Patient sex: M
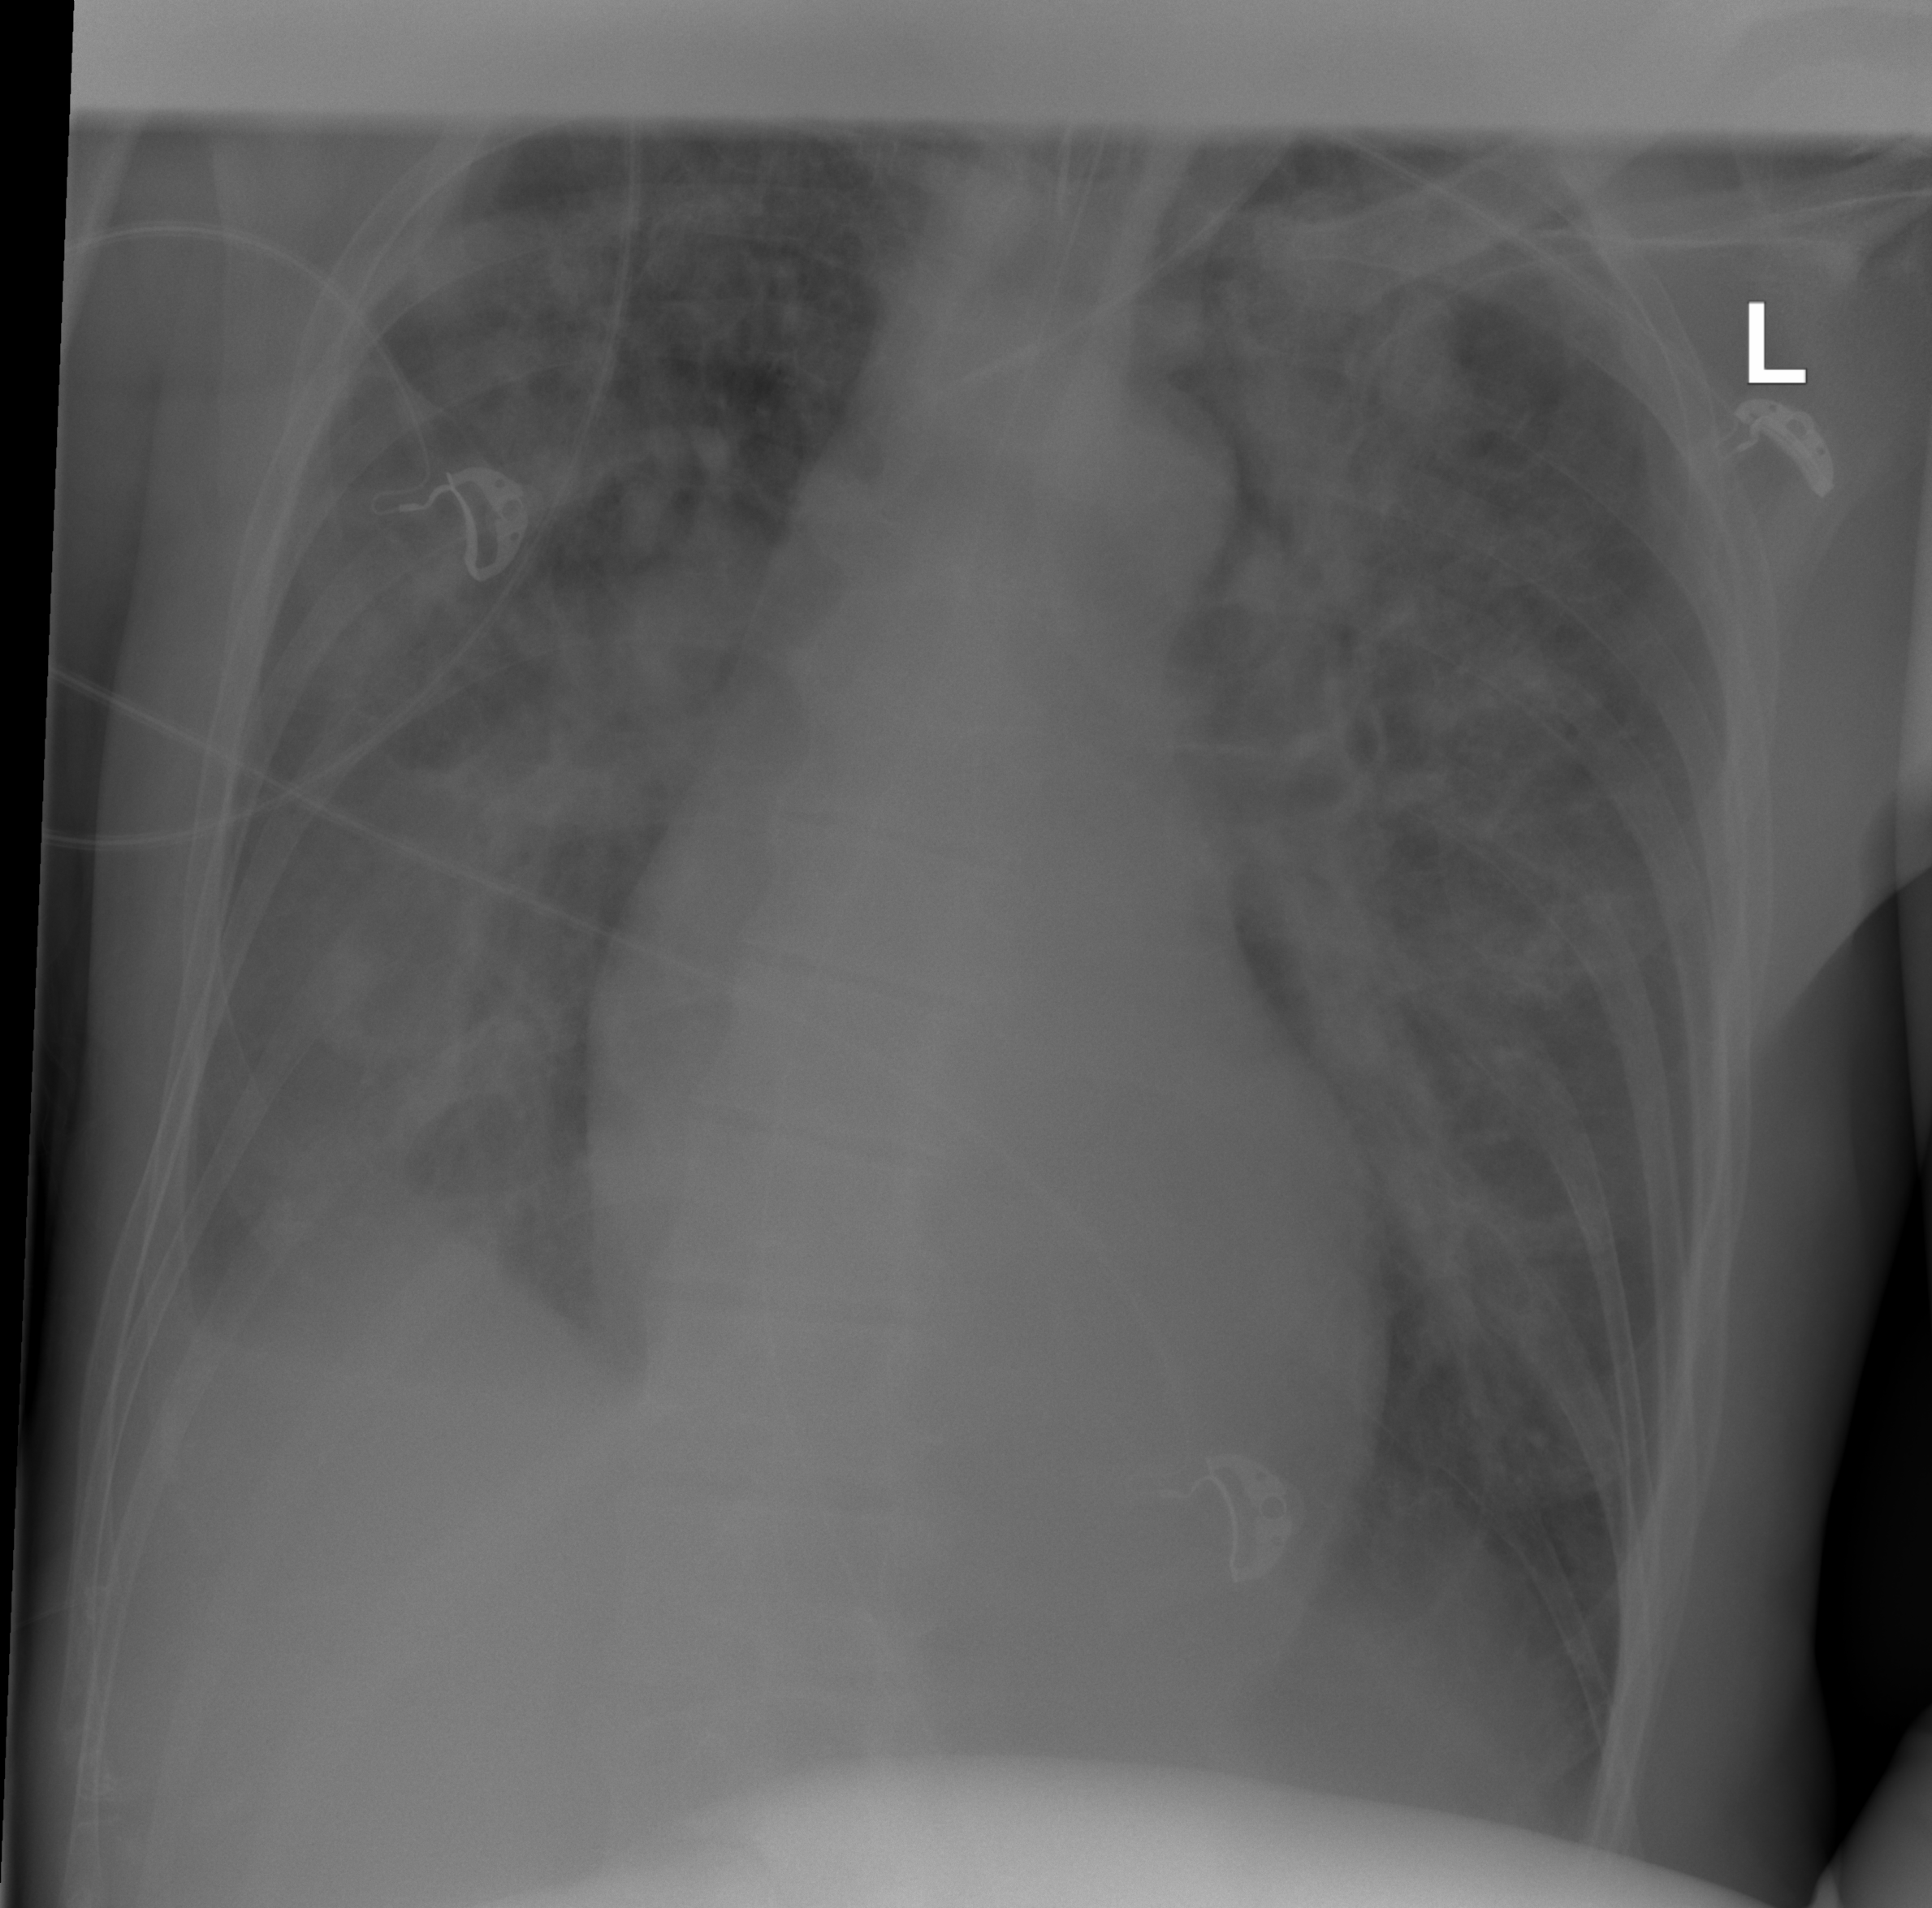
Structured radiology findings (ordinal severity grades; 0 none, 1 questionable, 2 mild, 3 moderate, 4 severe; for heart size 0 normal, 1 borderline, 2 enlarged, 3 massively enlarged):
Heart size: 2
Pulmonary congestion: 1
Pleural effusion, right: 2
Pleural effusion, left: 2
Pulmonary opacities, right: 4
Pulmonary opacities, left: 3
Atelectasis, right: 2
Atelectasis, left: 2